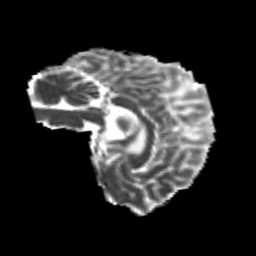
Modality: MD
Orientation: sagittal
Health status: healthy
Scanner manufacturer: philips
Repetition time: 7.388 s
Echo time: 0.08599 s